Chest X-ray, PA view. Patient: 67 years old, sex M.
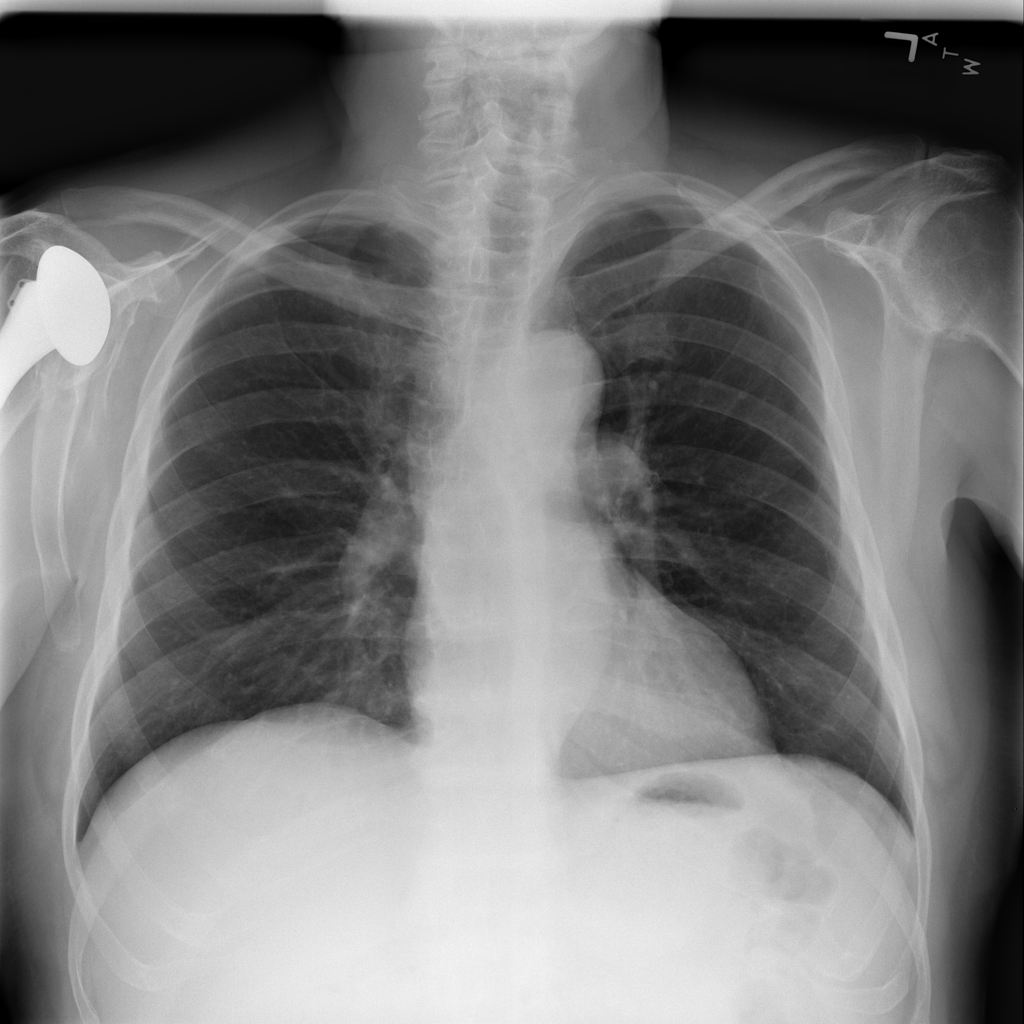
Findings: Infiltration